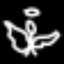
Label: angel